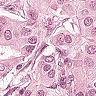
Metastatic tissue present: yes